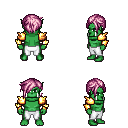
a pixel art fantasy rpg character, male body template, orc, green skin, gold arm armor, white pants, pink pixie cut hairstyle, four views (front, back, left, right), 2x2 character sprite sheet, small pixel art, hard edges, no anti-aliasing